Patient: sex M, age 45
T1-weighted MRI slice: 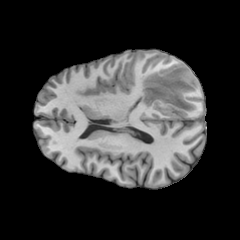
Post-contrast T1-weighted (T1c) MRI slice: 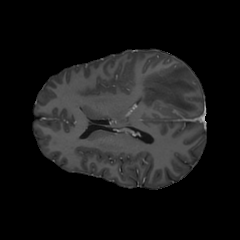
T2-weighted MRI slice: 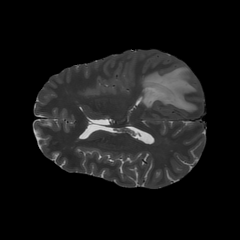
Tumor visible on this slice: yes
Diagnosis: Glioblastoma, IDH-wildtype
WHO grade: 4